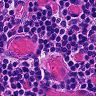
Metastatic tissue present: no